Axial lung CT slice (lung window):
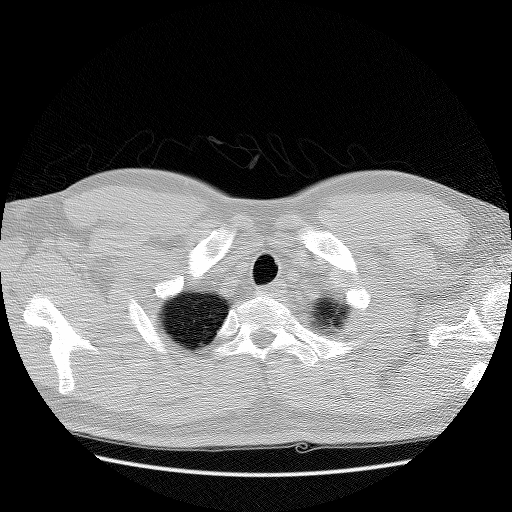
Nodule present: no